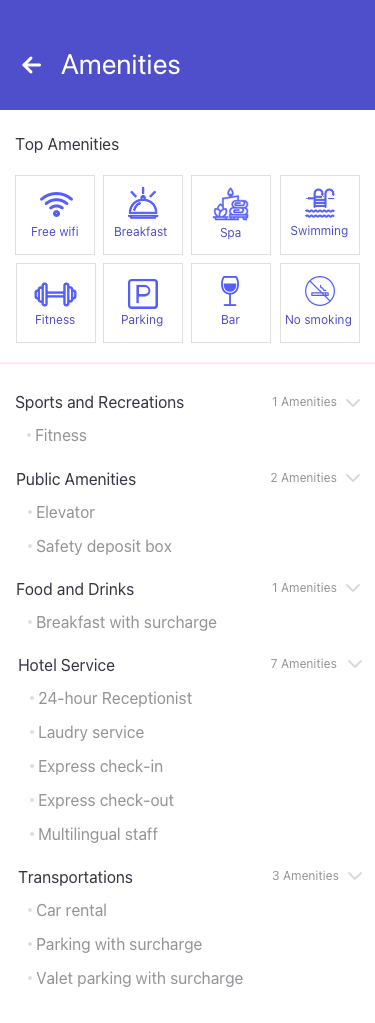
Text in this UI design:
Amenities
Top Amenities
Swimming

Spa
Free wifi
Breakfast
Fitness
Parking
Bar
No smoking
Sports and Recreations
1 Amenities
2 Amenities
1 Amenities
3 Amenities
7 Amenities
Food and Drinks
Transportations
Hotel Service
Public Amenities
Fitness
Breakfast with surcharge
Car rental
Parking with surcharge
Valet parking with surcharge
24-hour Receptionist
Laudry service
Express check-in
Express check-out
Multilingual staff
Elevator
Safety deposit box